Field crop: maize
Growth stage: 2
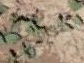
Species: convolvulus